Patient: sex M, age 23
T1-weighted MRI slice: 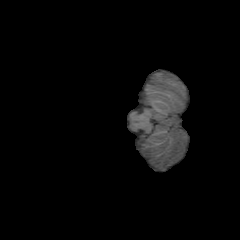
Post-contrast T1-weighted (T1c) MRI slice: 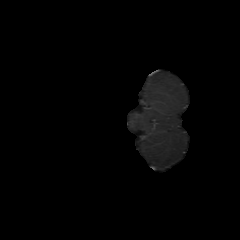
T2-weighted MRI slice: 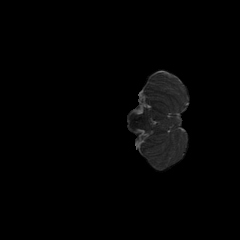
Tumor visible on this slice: no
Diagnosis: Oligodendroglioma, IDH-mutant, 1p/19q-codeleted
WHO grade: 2